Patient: sex M, age 46
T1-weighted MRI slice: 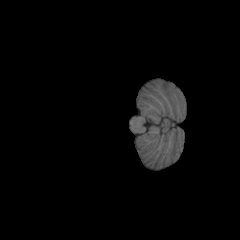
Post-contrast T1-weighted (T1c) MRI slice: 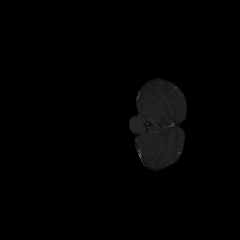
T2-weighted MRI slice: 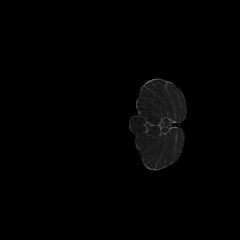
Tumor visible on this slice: no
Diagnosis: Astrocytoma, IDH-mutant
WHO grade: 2